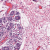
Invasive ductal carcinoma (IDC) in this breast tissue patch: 0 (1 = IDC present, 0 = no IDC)